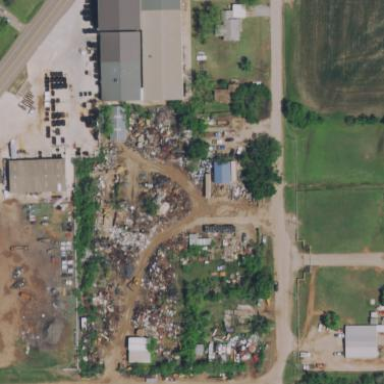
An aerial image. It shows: Scrap yard situated in industrial area.